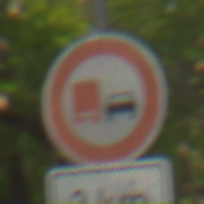
Verkehrszeichen: UeberholverbotKraftfahrzeuge
Zusatzzeichen unten: Entfernungsangaben2
Umgebung: Outdoor, RoadRail
Tageszeit: MorningAfternoon
Wetter: Clear
Licht: Natural
Jahreszeit: NotSpecified
Kontrast: LowContrast